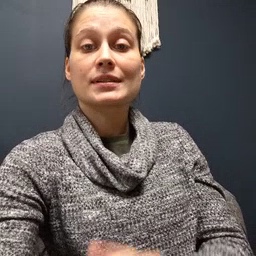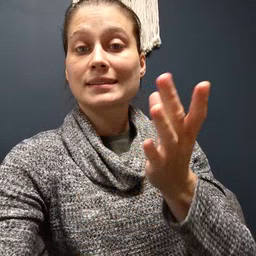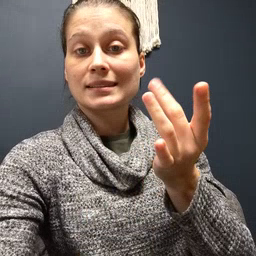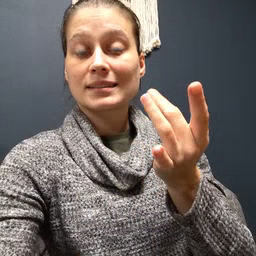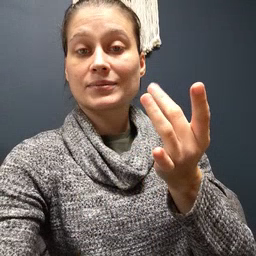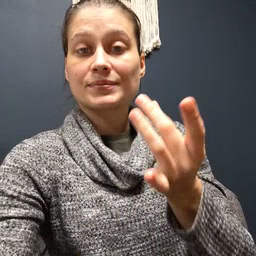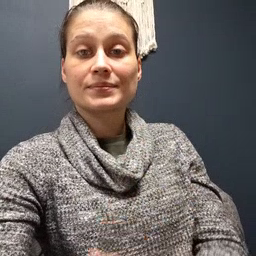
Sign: sticky